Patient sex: M
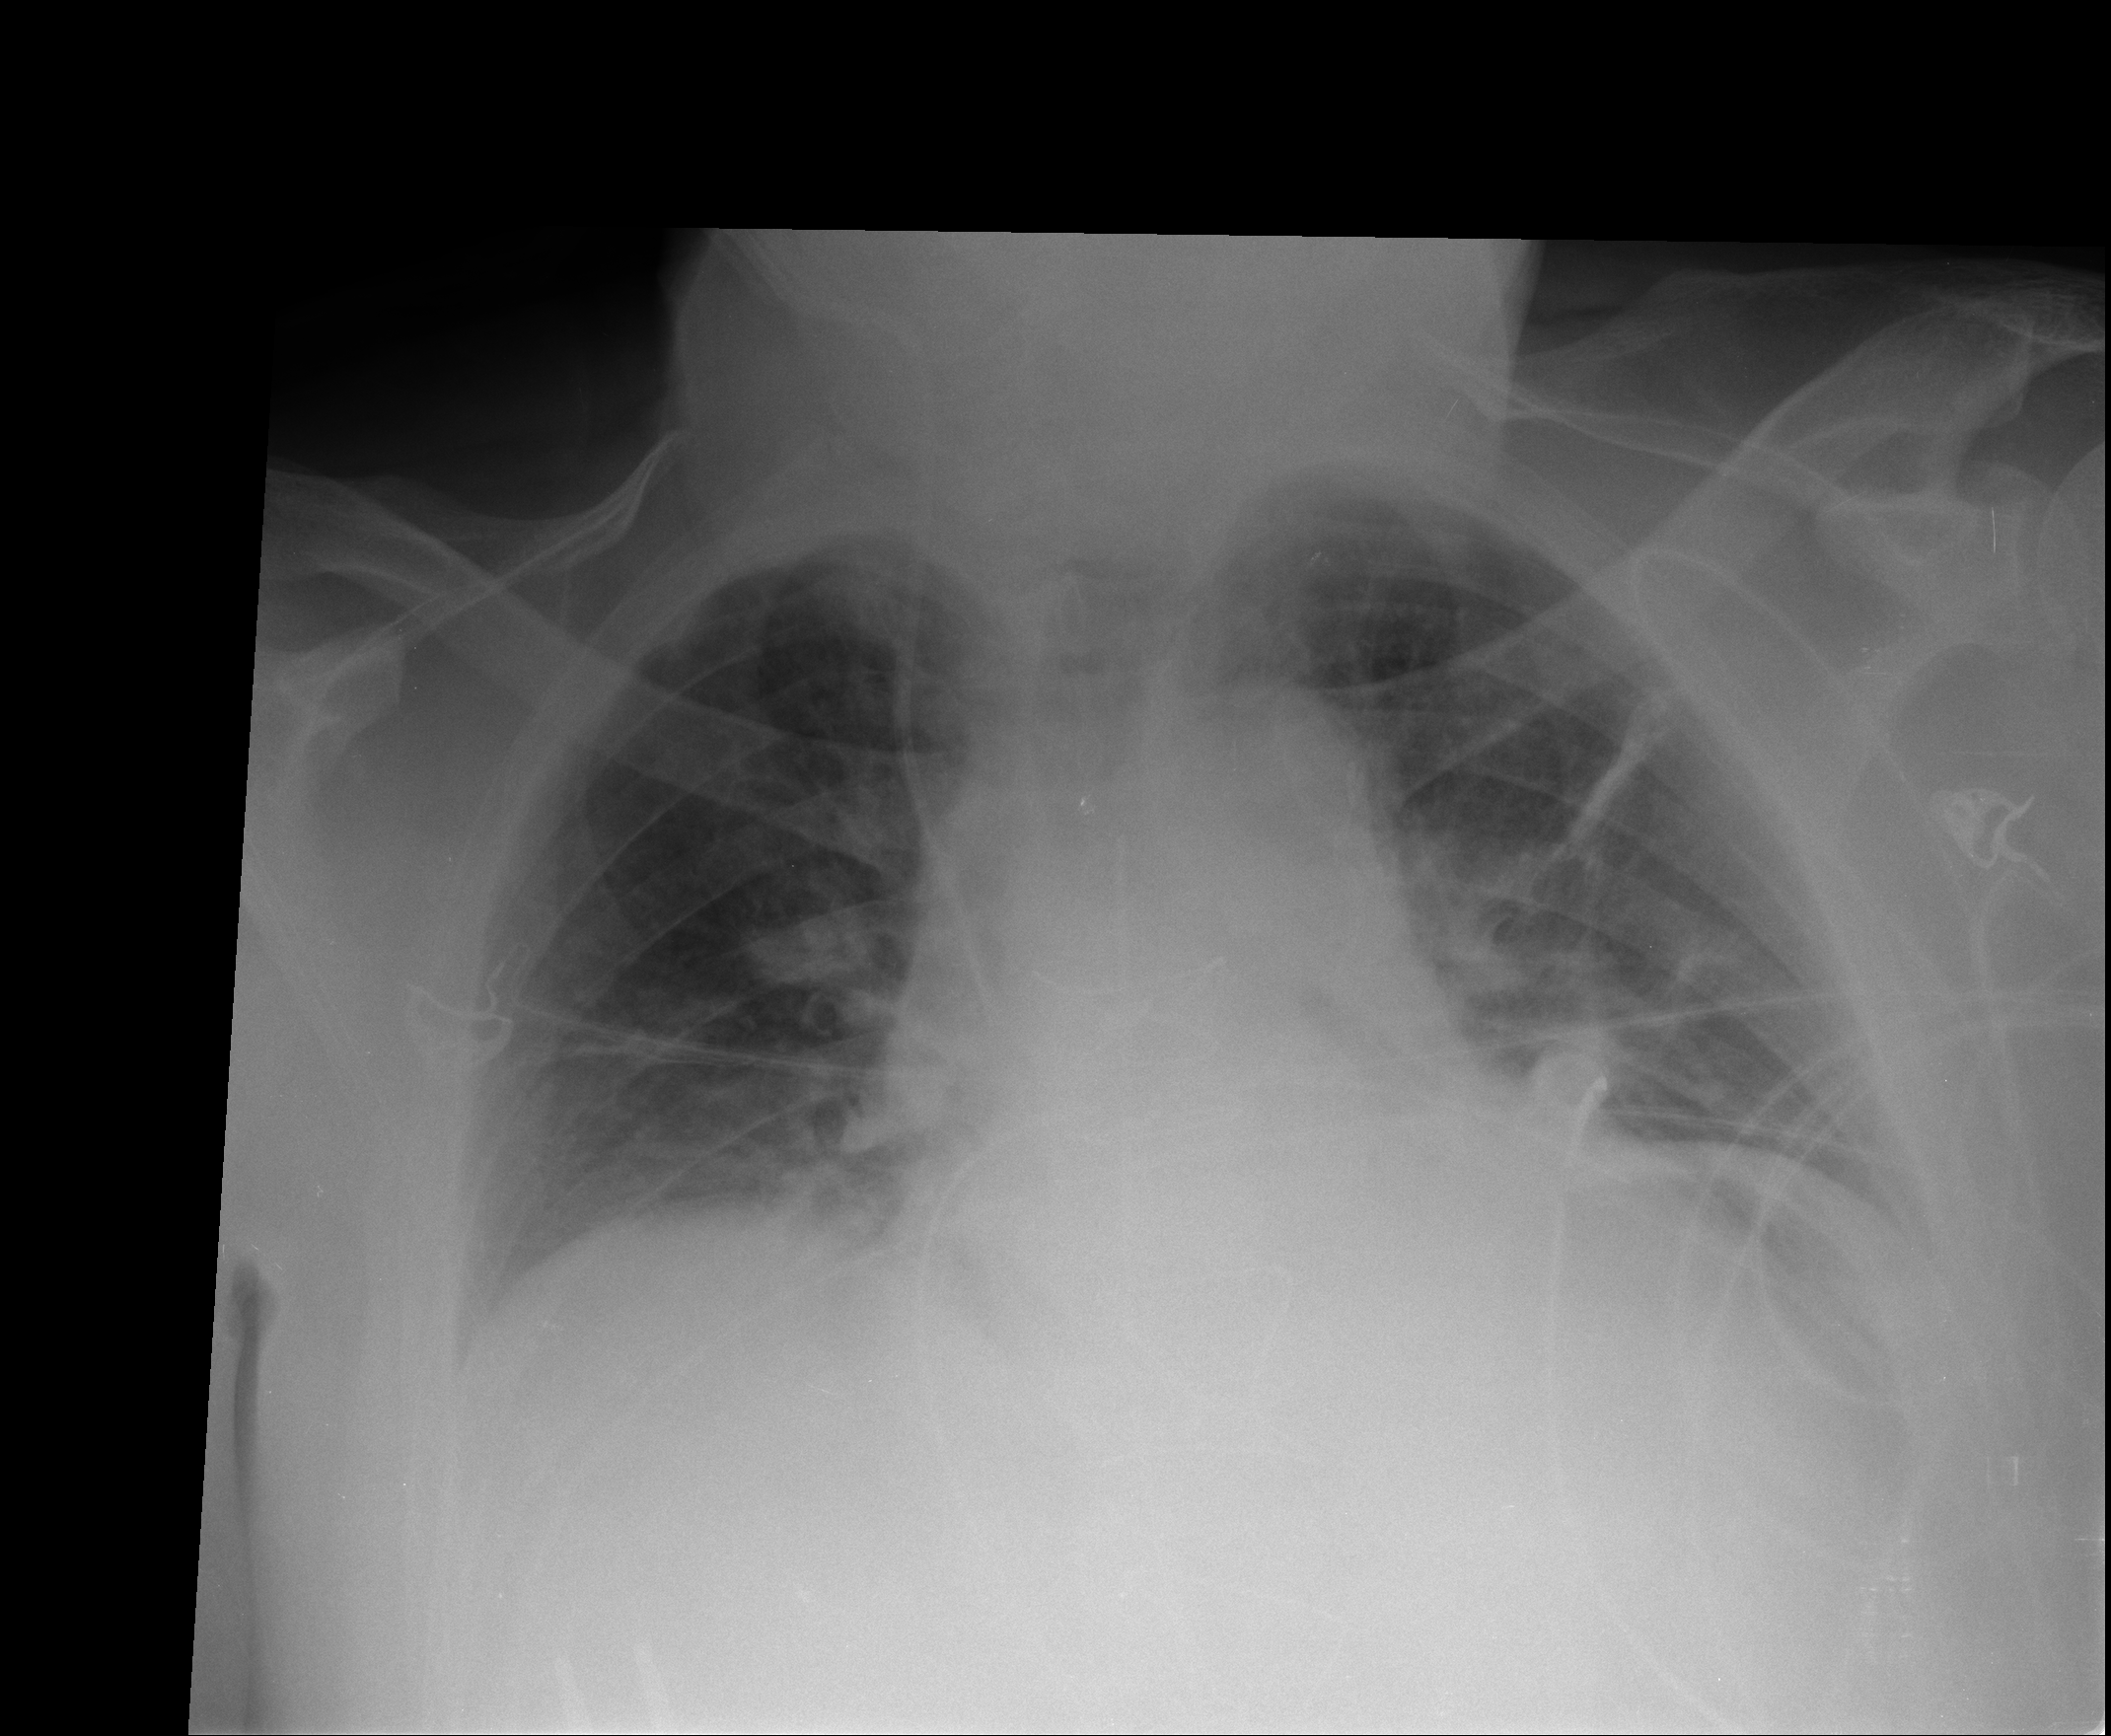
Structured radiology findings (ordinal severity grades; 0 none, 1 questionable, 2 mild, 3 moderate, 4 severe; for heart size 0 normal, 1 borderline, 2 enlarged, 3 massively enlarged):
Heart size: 0
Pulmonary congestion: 1
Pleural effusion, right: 0
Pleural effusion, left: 0
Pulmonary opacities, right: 0
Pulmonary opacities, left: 0
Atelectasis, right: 2
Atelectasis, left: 2